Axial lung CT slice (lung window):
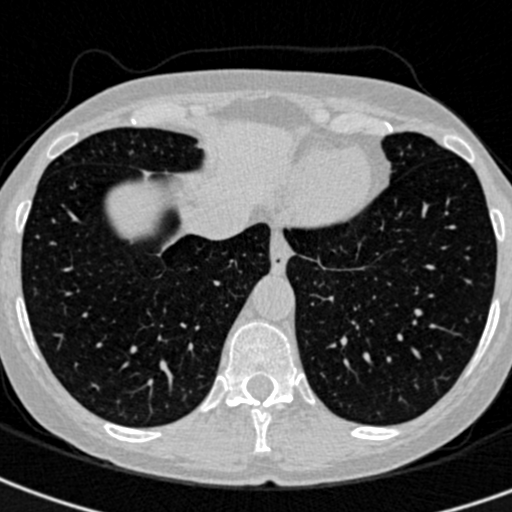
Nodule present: no